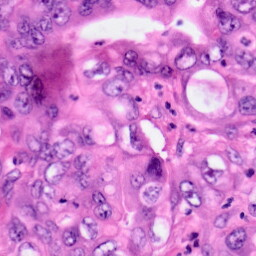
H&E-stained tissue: Pancreatic